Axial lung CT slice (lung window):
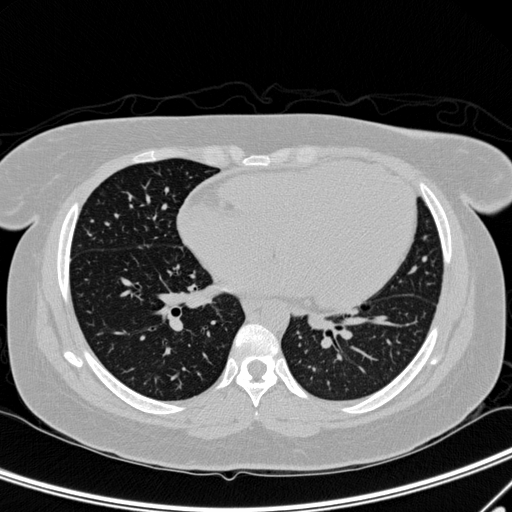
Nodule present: no